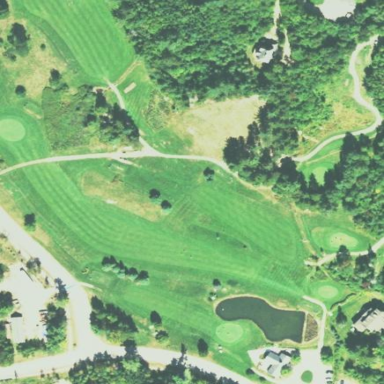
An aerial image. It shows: Golf course surrounded by greenery.